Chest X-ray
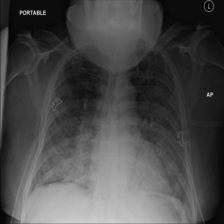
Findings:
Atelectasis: negative
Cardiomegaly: negative
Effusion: negative
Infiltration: positive
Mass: negative
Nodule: negative
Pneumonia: positive
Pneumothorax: negative
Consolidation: negative
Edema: positive
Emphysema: negative
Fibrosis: negative
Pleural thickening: negative
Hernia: negative